Question: I have set a script to show all members of my database in a table that have so called 'Pending Points' . In that table there's a button that an admin can click to send those pending points to 'Points' to the user in that row of the table and resetting the 'Pending Points' to 0. I have made the script to send these points but it doesn't seem to change anything even though it does give the success message. Any help is appreciated !

'''
<?
include ("connect.php");
$result = mysqli_query($conn,"SELECT * FROM members WHERE pendingpoints > 0 ");
$row = mysqli_fetch_array($result,MYSQLI_ASSOC);
$send = $_POST['send'];
if ($send) {
mysqli_query($conn,"UPDATE members SET points='$newpoints' WHERE
username='$username'");
mysqli_query($conn,"UPDATE members SET pendingpoints='0' WHERE
username='$username'");
$username = $row['username'];
$pendingpoints = $row['pendingpoints'];
$points = $row['points'];
$newpoints = $points + $pendingpoints;
echo "Succesfully changed points for that user";
}
?>
'''
'''
<?
include ("connect.php");
$submit = $_POST['submit'];
if ($submit) {
$result = mysqli_query($conn,"SELECT * FROM members WHERE pendingpoints > 0 ");
$row = mysqli_fetch_array($result, MYSQLI_ASSOC);
while ($row = mysqli_fetch_assoc($result))
{
$username = $row['username'];
$pendingpoints = $row['pendingpoints'];
$points = $row['points'];
$newpoints = $points + $pendingpoints;
$ip = $row['ip'];
echo "<table border='1'>
<tr>
<td><b>Username:</b></td>
<td><b>Pendingpoints:</b></td>
<td><b>IP:</b></td>
<td><b>Confirm Points:</b></td>
</tr>
<tr>
<form id='1' action='sendpoints.php' method='post'>
<td> $username </td>
<td> $pendingpoints </td>
<td> $ip </td>
<td><input type='submit' class='classname' name='send' value='Send'></form></td>
</tr>
<br> </table>";
}
}
?>
'''
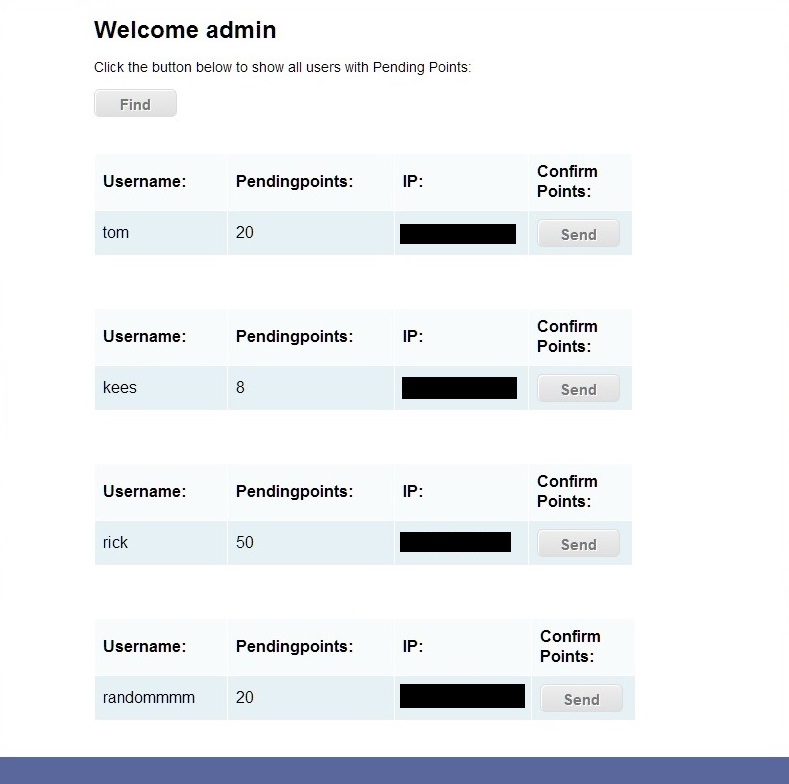
Answer: As per my understanding you want to send points on button click only to specific person but in your code your doing something else..
i added hidden variable in your form to send points to only that specific user
'''
<?
include ("connect.php");
if (isset($_POST['send'])) {
$username=$_POST'username'];
$result = mysqli_query($conn,"SELECT * FROM members WHERE username='$username' ");
$row = mysqli_fetch_array($result,MYSQLI_ASSOC);
$pendingpoints = $row['pendingpoints'];
$points = $row['points'];
$newpoints = $points + $pendingpoints;
$q=mysqli_query($conn,"UPDATE members SET points='$newpoints',pendingpoints=0 WHERE
username='$username'");
if($q){
echo "Succesfully changed points for that user";
}
}
?>
'''
'''
<?
include ("connect.php");
$submit = $_POST['submit'];
if ($submit) {
$result = mysqli_query($conn,"SELECT * FROM members WHERE pendingpoints > 0 ");
$row = mysqli_fetch_array($result, MYSQLI_ASSOC);
while ($row = mysqli_fetch_assoc($result))
{
$username = $row['username'];
$pendingpoints = $row['pendingpoints'];
$points = $row['points'];
$newpoints = $points + $pendingpoints;
$ip = $row['ip'];
echo "<table border='1'>
<tr>
<td><b>Username:</b></td>
<td><b>Pendingpoints:</b></td>
<td><b>IP:</b></td>
<td><b>Confirm Points:</b></td>
</tr>
<tr>
<td> $username </td>
<td> $pendingpoints </td>
<td> $ip </td>
<td><form id='1' action='sendpoints.php' method='post'><input type='submit' class='classname' name='send' value='Send'><input type='hidden' name='username' value='$username'></form></td>
</tr>
<br> </table>";
}
}
?>
'''